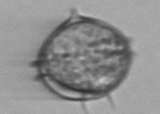
Label: Protoperidinium